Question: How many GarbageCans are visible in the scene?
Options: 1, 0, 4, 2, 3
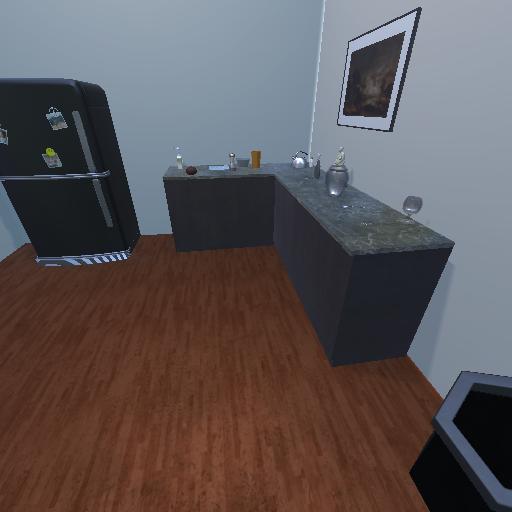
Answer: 1